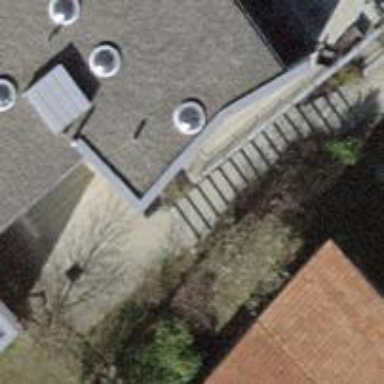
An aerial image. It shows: Set of steps on the road.